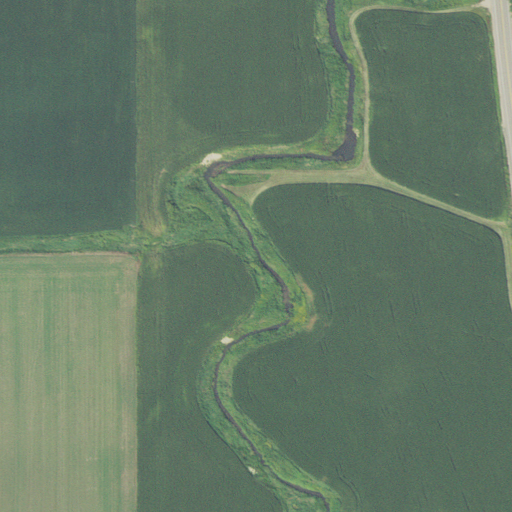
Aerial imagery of valley in Wisconsin named Russian Coulee containing cultivated crops, open development, low intensity development, and barren land